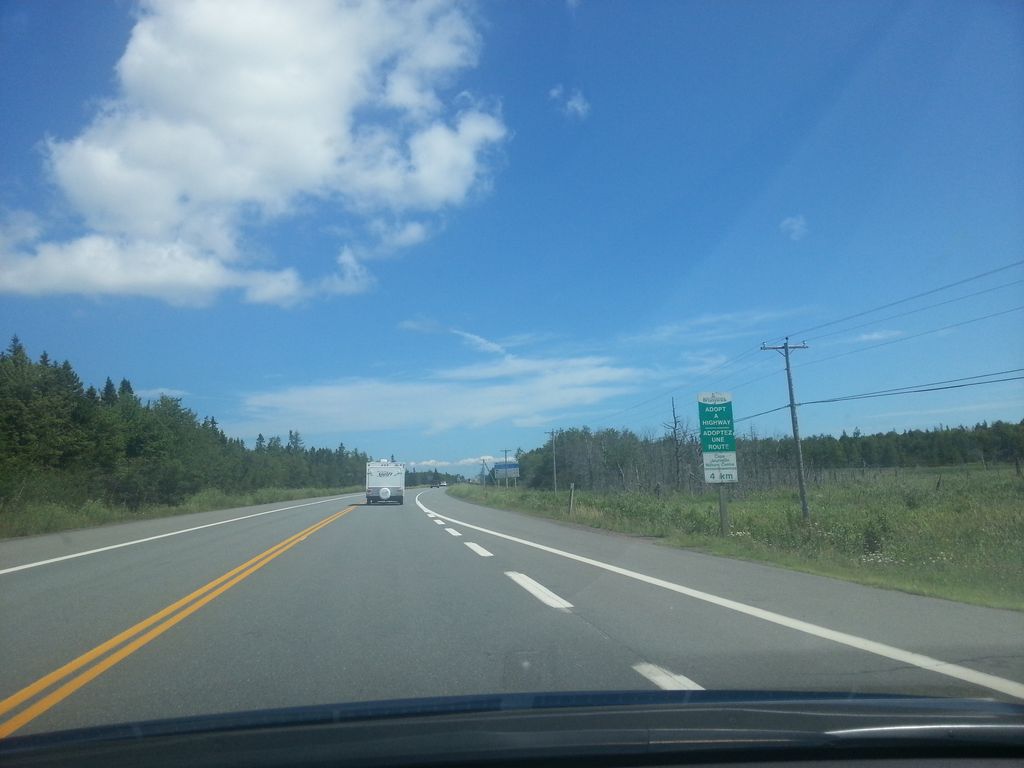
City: charlottetown